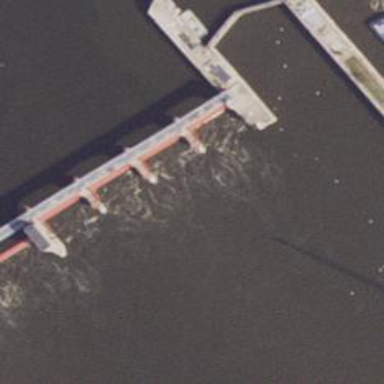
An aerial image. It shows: Dam along waterway.